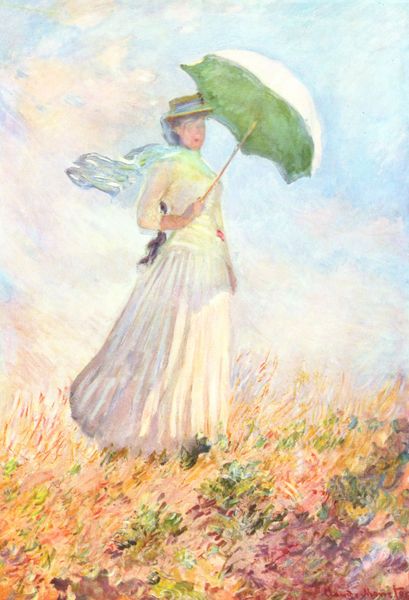
Titel: Frau mit Sonnenschirm
Künstler: Claude Monet
Standort: Paris
Institution: Musée d'Orsay
Schlagwörter: blau, flügel, hand, himmel, schatten, weiß, wolken, gelb, grün, impressionismus, landschaft, mädchen, ocker, blume, blumen, bunt, frau, grau, hell, hut, kleid, licht, mund, pastell, schwarz, türkis, blüte, blüten, dame, gras, regenschirm, rot, schal, schirm, sonnenschirm, tuch, weg, wiese, wolke, rock, arm, band, bluse, falten, gesicht, bildnis, porträt, signatur, feld, gräser, halme, horizont, natur, wind, gehen, sonne, land, gold, pflanzen, rosa, schön, hellblau, himmelblau, farbig, sommer, korn, laufen, nachmittag, farben, lila, violett, spazieren, wehen, zopf, hutband, monet, halstuch, blumenwiese, freude, frühling, umriss, unscharf, spaziergang, heide, schweben, violet, tupfen, sonnig, flanieren, verschwommen, faltenrock, romantisch, sonnenschein, plein air, zentrum, anmut, schutz, feldblumen, froschperspektive, wehend, schaal, fraz, blendend, mary poppins, immperssionismus, imperssion, sonnenscein, wiese gras wolken, canotier, widn